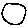
Label: circle